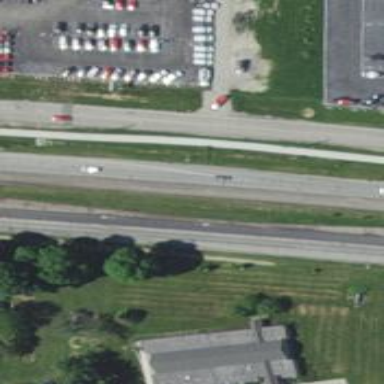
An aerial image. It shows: Trunk highway.